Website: crate-barrel
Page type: delivery-shipping
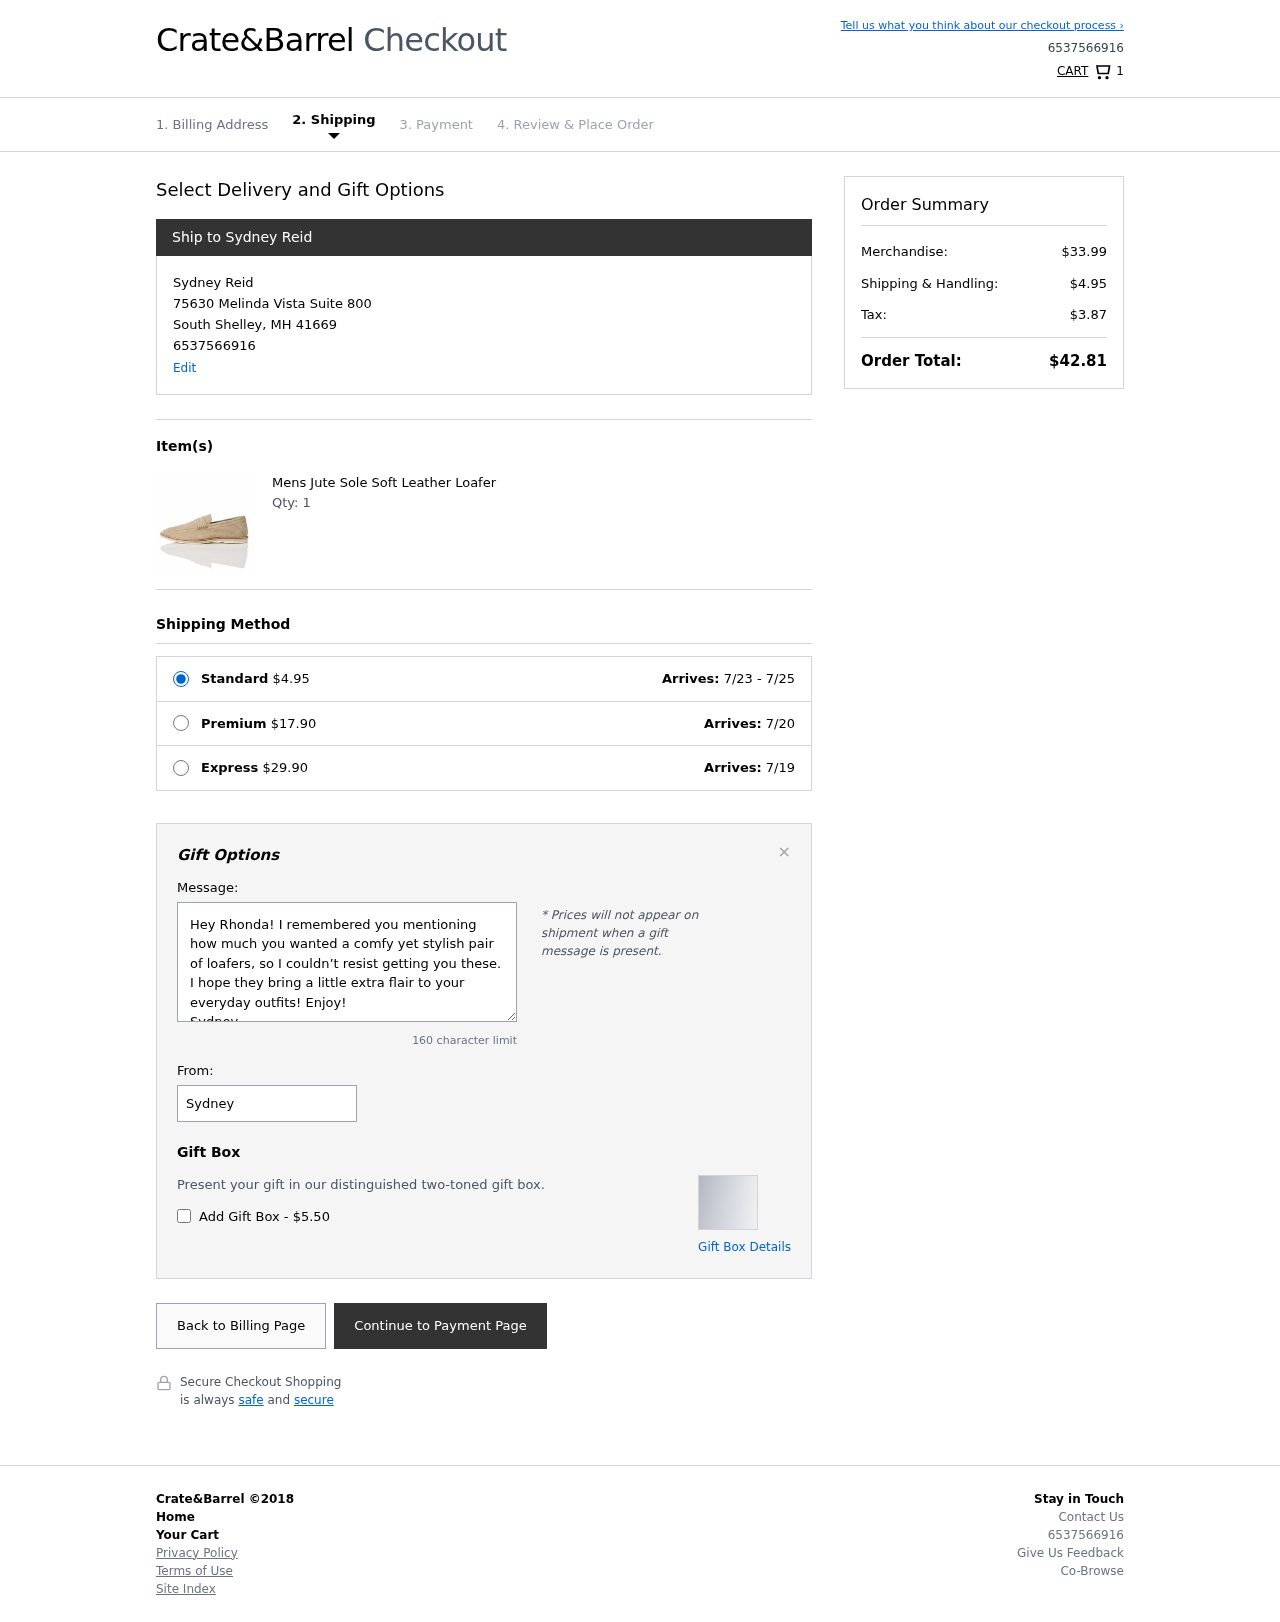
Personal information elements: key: PII_CITY
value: South Shelley
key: PII_FULLNAME
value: Sydney Reid
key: PII_PHONE
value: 6537566916
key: PII_POSTCODE
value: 41669
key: PII_STATE_ABBR
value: MH
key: PII_STREET
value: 75630 Melinda Vista Suite 800
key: PII_FIRSTNAME
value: Sydney
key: PII_LASTNAME
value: Reid
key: PII_FULLNAME2
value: Sydney Reid
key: PII_FULLNAME3
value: Sydney Reid
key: PII_FIRSTNAME2
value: Sydney
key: PII_FIRSTNAME3
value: Sydney
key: PII_LASTNAME2
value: Reid
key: PII_LASTNAME3
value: Reid
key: PII_FIRSTNAME_DERIVED
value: Sydney
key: PII_LASTNAME_DERIVED
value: Reid
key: PII_FULLNAME_DERIVED
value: Sydney Reid
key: PII_NAME_FULL_DERIVED
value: Sydney Reid
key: PII_PHONE_LINE
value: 6916
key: PII_PHONE_SUFFIX
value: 6916
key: PII_PHONE2
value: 6537566916
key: PII_PHONE3
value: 6537566916
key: PII_PHONE_NUMERIC
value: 6537566916
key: PII_PHONE_LINE_NUMERIC
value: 6916
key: PII_PHONE_SUFFIX_NUMERIC
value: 6916
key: PII_PHONE2_NUMERIC
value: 6537566916
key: PII_PHONE3_NUMERIC
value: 6537566916
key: PII_PHONE_DIGITS
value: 6537566916
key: PII_PHONE_LAST4
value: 6916
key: PII_GIFT_MESSAGE
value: Hey Rhonda! I remembered you mentioning how much you wanted a comfy yet stylish pair of loafers, so I couldn’t resist getting you these. I hope they bring a little extra flair to your everyday outfits! Enjoy!
Sydney
Product elements: key: PRODUCT1_NAME
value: Mens Jute Sole Soft Leather Loafer
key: PRODUCT1_QUANTITY
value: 1
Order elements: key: ORDER_NUM_ITEMS
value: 1
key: ORDER_SHIPPING_COST
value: $4.95
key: ORDER_DELIVERY_DATE
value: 7/23 - 7/25
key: PREMIUM_SHIPPING_COST
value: $17.90
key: PREMIUM_DELIVERY_DATE
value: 7/20
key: EXPRESS_SHIPPING_COST
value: $29.90
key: EXPRESS_DELIVERY_DATE
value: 7/19
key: ORDER_SUBTOTAL
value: $33.99
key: ORDER_SHIPPING_COST2
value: $4.95
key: ORDER_TAX
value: $3.87
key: ORDER_TOTAL
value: $42.81